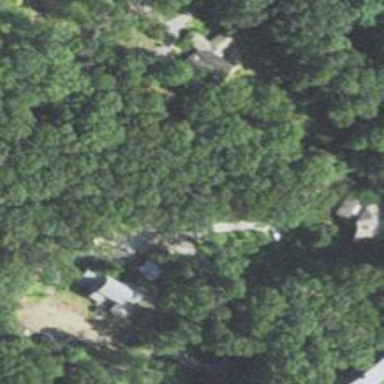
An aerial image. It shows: Residential driveway.